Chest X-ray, PA view. Patient: 48 years old, sex M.
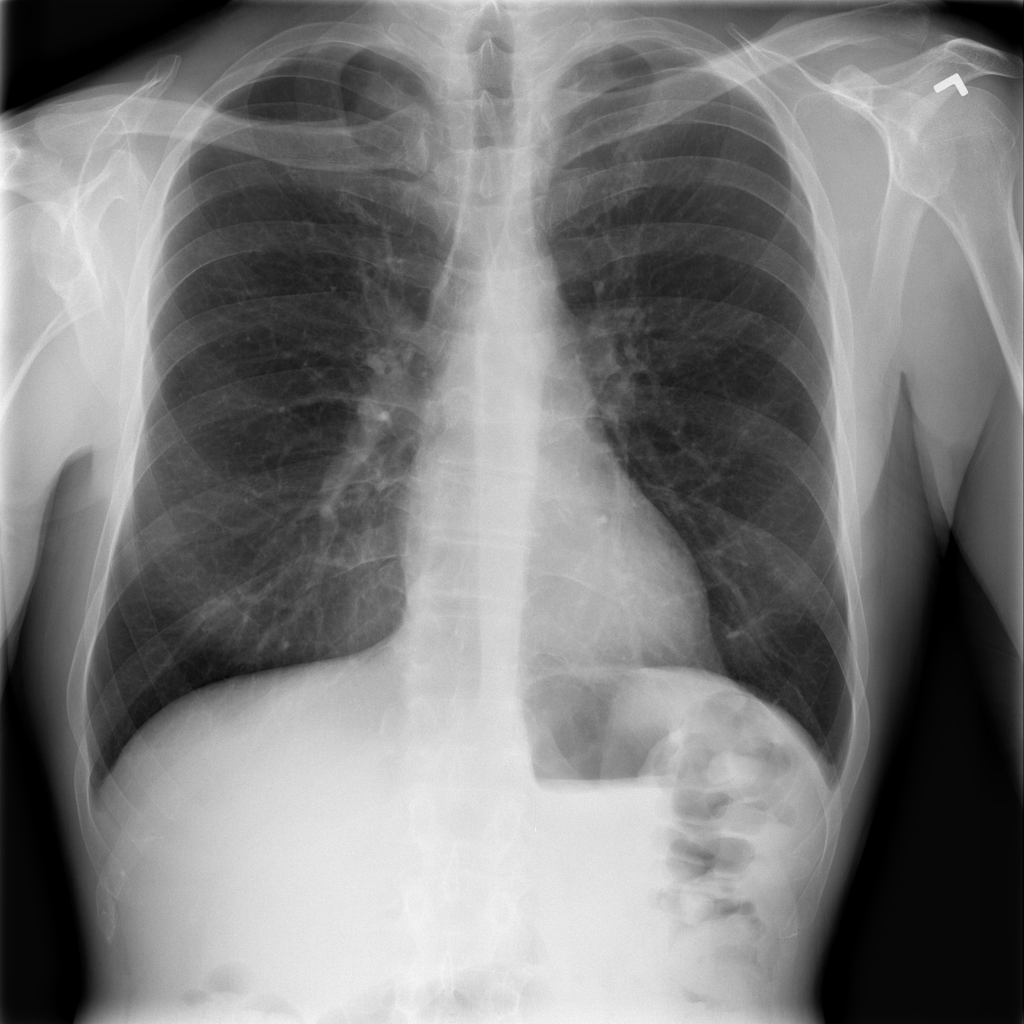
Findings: No Finding